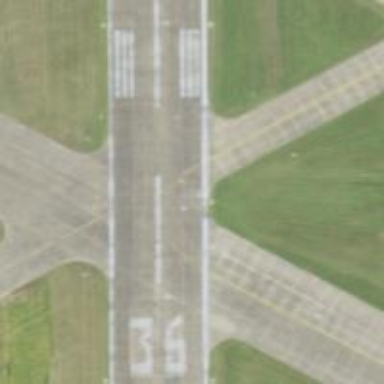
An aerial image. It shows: View of runway in airport.